Question: I'm building a nice app with CodeIgniter and Ajax JQuery which returns finally a nice JSON like object looking like the following out of the success function via 'console.log ()':
'''
var data2 = {"field":fieldname,
"pagetitle":userdata};
$.ajax({
type: "POST",
url: "getdata_ajax",
dataType: 'json',
data: data2,
success: function(data) {
console.log(data);
}
});
'''
The result of the success function:

Since quite a while I'm trying to get just one value out of that object. I tried
- 'console.log (data.id)'- 'console.log (data[id])'-
but nothing worked. I'm sure its just a stupid thing. Any help?
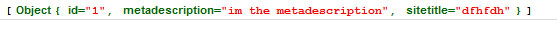
Answer: is an array in this case so use an index to get the first object:
'''
data[0].id
'''